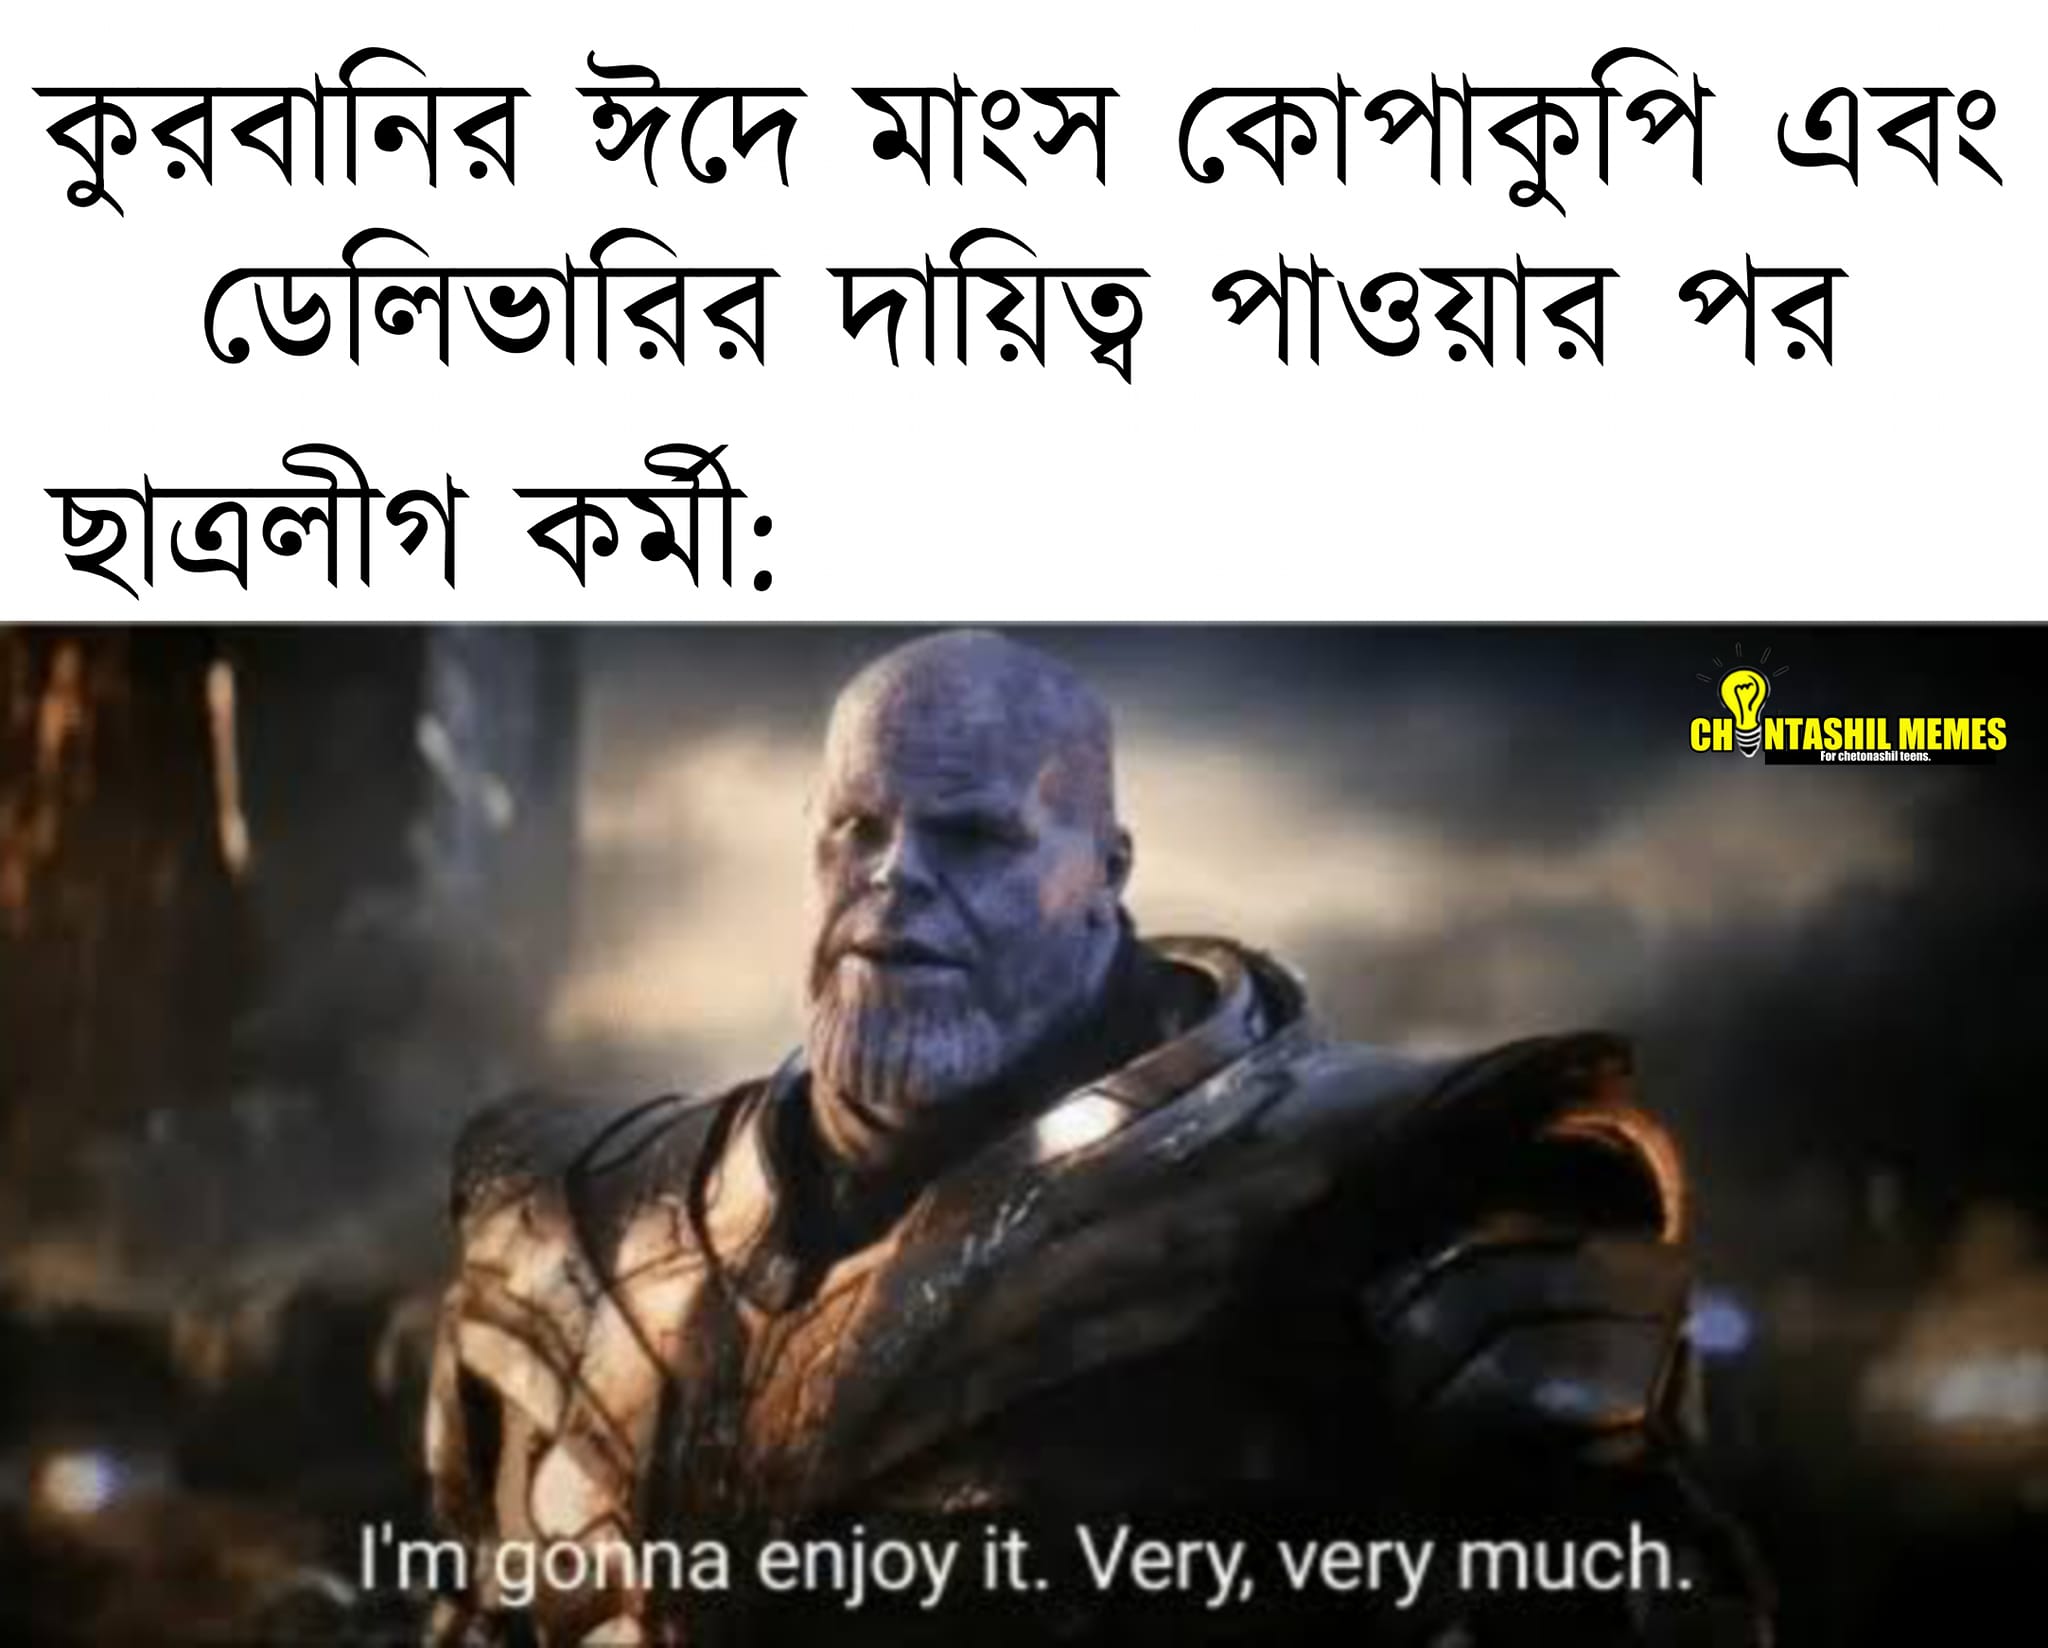
Caption: কুরবানীর ঈদে মাংস কোপাকুপি এবং ডেলিভারির দায়িত্ব পাওয়ার পর    ছাত্রলীগ কর্মী:    I'm gonna enjoy it . Very, very much.
Label: non-hate